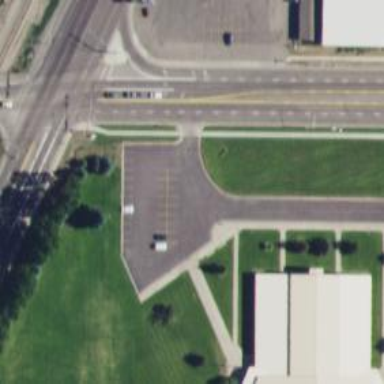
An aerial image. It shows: Unmarked crossing on the road.